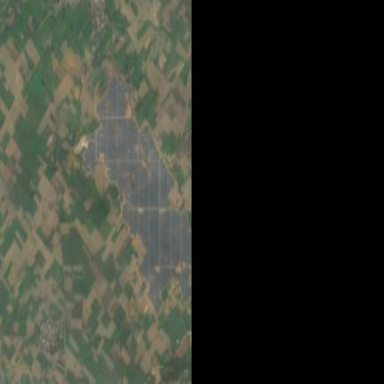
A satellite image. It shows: Solar power generator with photovoltaic panels.